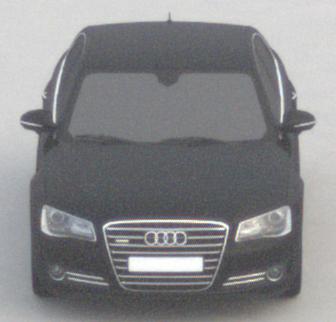
Make: Audi
Model: A8 D4
Model produced from: 2009
Model produced until: 2017
Doors: 4
Color: black
Road condition: dry road
Daytime: morning or afternoon
Contrast: low contrast